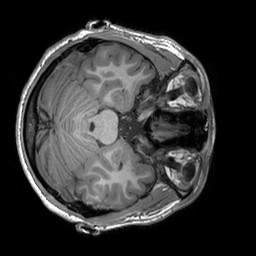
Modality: T1w
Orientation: axial
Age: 26
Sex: male
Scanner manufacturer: siemens
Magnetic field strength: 3 T
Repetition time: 2.3 s
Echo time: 0.00303 s